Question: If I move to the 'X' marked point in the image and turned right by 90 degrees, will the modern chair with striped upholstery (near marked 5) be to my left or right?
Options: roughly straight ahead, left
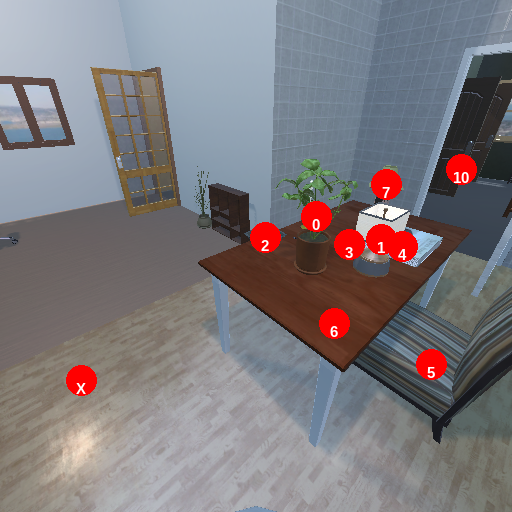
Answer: roughly straight ahead